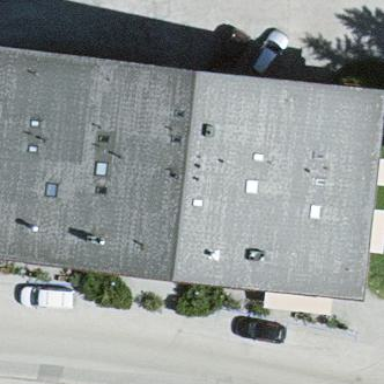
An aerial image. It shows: Gabled roof on residential building.